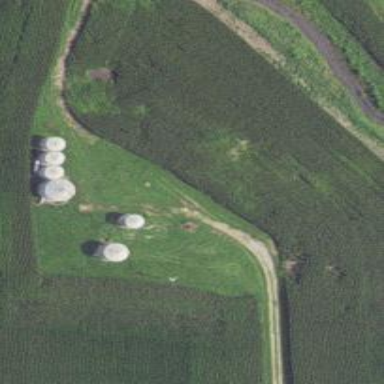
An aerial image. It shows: Silo.